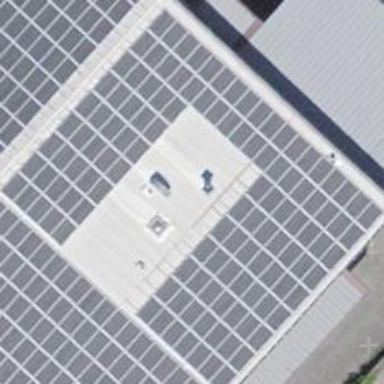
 consisting of solar photovoltaic panels."